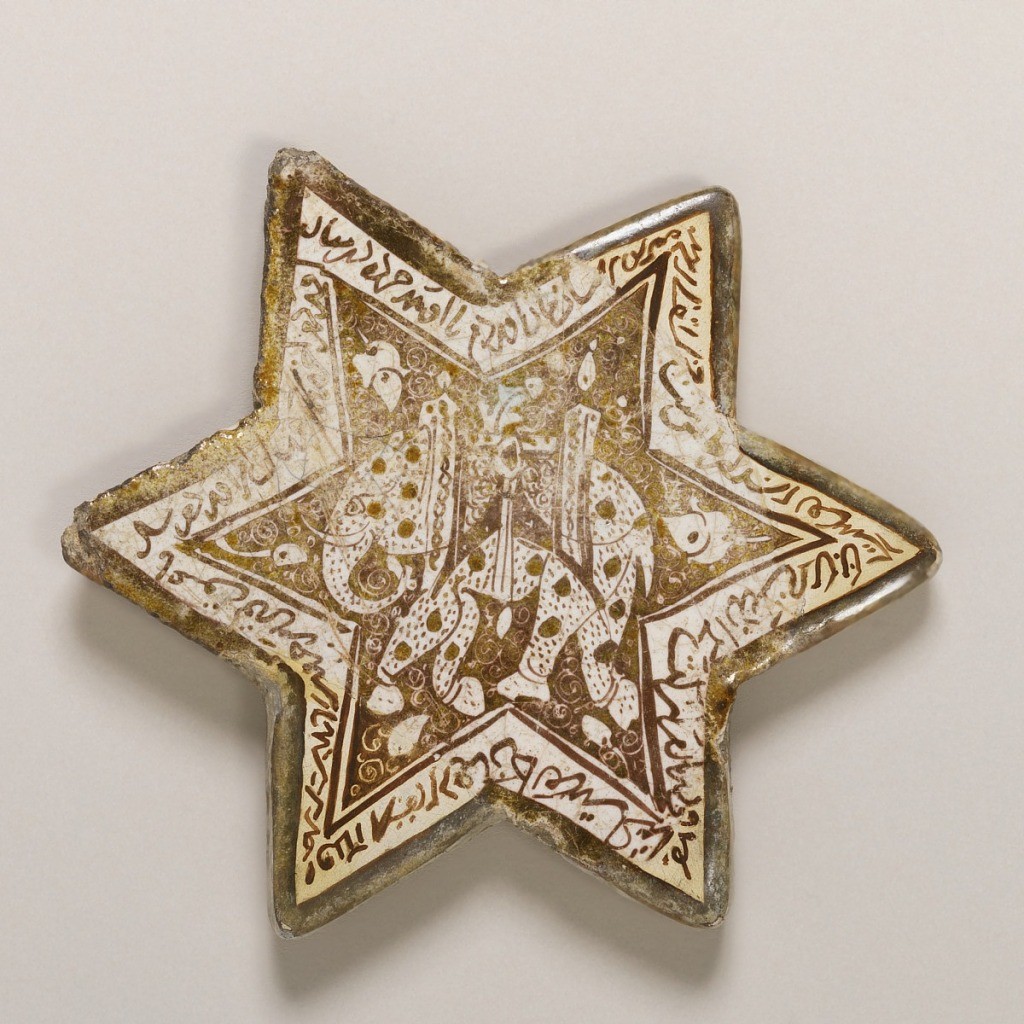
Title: Tile
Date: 13th century
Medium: Glazed and lustered stonepaste
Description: Shaped as a six-pointed star; painted in brown and white with luster glaze:  elephant with large and small dots in center with floral motifs, surrounded by white border with brown calligraphy.